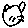
Label: cat